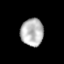
Tissue: prostate
Cell type: NK cells
Senescence score: 0.3589
Nuclear area (px): 615
Mean DAPI intensity: 183.447